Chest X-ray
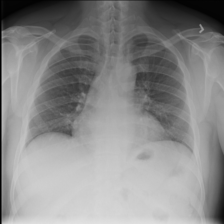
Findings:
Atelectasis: negative
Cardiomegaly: negative
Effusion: negative
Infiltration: negative
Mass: negative
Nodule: negative
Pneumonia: negative
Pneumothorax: negative
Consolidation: negative
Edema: negative
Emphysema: negative
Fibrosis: negative
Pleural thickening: negative
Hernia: negative